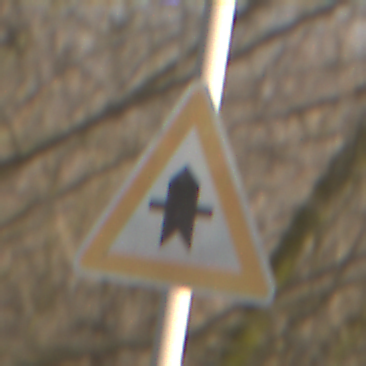
Verkehrszeichen: Vorfahrt
Umgebung: Outdoor, Nature
Tageszeit: MorningAfternoon
Wetter: Clear
Licht: Natural
Jahreszeit: Winter
Kontrast: HighContrast